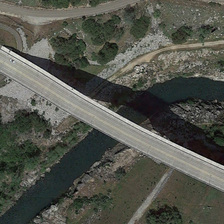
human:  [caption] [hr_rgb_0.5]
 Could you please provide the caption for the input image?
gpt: a bridge is over a river with some green trees are in two sides sparsely .

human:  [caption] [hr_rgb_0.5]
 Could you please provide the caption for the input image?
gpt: a bridge is over a river with some green trees are in two sides sparsely .

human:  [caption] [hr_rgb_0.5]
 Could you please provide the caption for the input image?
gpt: a bridge is over a river with some green trees are in two sides sparsely .

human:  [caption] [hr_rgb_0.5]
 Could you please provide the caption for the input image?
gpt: a bridge is over a river with some green trees are in two sides sparsely .

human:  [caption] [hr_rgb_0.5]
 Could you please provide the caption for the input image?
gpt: a bridge is over a river with some green trees are in two sides sparsely .